八年级 · 组合几何学
如图, $C$ 为线段 $A E$ 上一动点 (不与点 $A, E$ 重合), 在 $A E$ 同侧分别作等边 $\triangle A B C$ 和等边 $\triangle C D E$, $A D$ 与 $B E$ 交于点 $O, A D$ 与 $B C$ 交于点 $P, B E$ 与 $C D$ 交于点 $Q$, 连接 $P Q$. 则下列结论:
(1) $A D=B E ;$
(2) $P Q / / A E$
(3) $A P=B Q$;
(4) $D E=D P$;
(5) $\angle A O B=60^{\circ}$.

其中正确的是 $(\quad)$

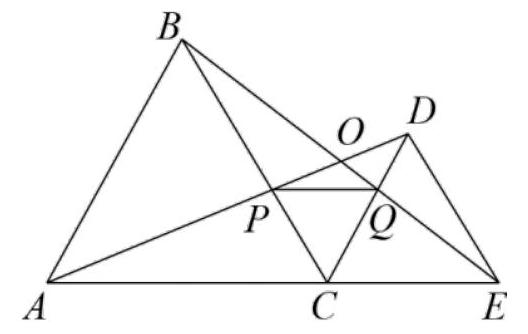
(1)(2)(3)(4)(5)
B. (1)(2) (3)
C. (1)(2)(3)
D. (1)(2)(3)(5)
答案: D